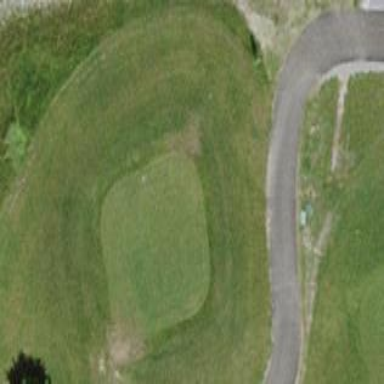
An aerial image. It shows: Grassy area designated as golf tee.